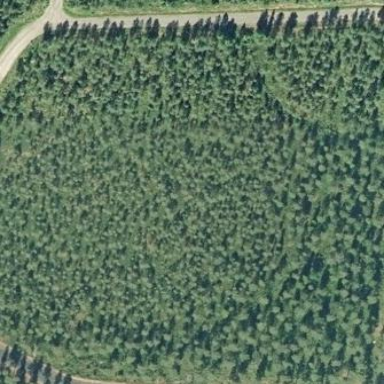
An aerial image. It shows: Forest area.